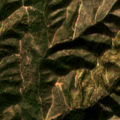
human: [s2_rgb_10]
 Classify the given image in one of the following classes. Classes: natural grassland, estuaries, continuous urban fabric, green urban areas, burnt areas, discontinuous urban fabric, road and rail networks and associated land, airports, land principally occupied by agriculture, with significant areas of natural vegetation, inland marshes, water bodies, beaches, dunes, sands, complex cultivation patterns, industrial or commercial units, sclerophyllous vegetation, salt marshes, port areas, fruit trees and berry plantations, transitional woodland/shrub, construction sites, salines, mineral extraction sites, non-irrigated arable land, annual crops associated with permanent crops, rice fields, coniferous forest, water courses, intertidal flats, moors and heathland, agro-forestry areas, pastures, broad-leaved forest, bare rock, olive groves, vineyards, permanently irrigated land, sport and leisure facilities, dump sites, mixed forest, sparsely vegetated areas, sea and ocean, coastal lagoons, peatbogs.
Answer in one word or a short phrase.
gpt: broad-leaved forest, transitional woodland/shrub